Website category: university
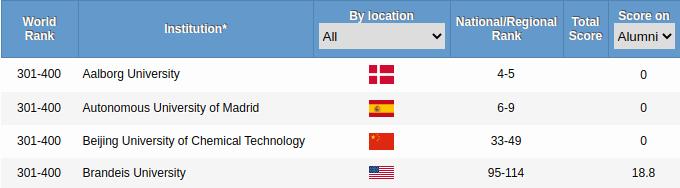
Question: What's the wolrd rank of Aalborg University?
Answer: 301-400

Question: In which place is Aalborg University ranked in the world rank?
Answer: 301-400

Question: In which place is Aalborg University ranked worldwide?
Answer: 301-400

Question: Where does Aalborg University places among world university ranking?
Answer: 301-400

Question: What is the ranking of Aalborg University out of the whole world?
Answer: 301-400

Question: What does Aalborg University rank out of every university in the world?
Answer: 301-400

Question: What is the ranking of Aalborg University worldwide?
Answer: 301-400

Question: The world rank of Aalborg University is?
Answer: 301-400

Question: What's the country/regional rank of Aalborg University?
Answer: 4-5

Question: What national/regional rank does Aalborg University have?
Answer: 4-5

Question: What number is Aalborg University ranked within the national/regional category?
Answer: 4-5

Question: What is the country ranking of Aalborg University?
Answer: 4-5

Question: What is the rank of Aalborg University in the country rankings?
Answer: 4-5

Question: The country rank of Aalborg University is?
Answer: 4-5

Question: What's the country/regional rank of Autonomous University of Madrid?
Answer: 6-9

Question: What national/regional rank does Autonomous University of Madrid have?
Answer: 6-9

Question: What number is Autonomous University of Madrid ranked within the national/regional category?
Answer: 6-9

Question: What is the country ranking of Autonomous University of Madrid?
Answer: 6-9

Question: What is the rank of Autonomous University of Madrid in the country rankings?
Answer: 6-9

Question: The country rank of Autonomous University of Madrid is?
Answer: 6-9

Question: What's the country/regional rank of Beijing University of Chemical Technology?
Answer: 33-49

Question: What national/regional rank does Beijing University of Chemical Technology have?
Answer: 33-49

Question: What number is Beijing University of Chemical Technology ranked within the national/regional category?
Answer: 33-49

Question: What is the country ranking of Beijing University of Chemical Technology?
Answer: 33-49

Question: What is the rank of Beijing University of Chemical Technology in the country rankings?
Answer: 33-49

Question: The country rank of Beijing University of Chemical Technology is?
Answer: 33-49

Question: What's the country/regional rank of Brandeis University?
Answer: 95-114

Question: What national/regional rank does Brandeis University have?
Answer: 95-114

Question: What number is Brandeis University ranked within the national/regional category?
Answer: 95-114

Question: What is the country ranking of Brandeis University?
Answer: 95-114

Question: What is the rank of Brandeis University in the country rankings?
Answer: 95-114

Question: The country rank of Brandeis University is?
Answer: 95-114

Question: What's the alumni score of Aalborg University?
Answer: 0

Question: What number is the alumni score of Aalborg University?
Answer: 0

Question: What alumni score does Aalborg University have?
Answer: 0

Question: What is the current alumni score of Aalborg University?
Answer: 0

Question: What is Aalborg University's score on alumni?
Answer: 0

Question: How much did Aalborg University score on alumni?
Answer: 0

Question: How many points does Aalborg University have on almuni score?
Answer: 0

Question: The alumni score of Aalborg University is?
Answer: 0

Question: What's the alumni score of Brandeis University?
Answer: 18.8

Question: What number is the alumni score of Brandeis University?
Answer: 18.8

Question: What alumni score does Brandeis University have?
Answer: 18.8

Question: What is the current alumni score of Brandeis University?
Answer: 18.8

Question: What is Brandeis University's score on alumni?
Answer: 18.8

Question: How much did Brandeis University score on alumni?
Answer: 18.8

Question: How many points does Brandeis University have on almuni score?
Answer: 18.8

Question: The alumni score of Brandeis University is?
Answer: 18.8

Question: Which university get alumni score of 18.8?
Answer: Brandeis University

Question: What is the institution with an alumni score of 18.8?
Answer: Brandeis University

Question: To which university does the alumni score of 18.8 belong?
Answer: Brandeis University

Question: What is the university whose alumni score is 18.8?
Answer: Brandeis University

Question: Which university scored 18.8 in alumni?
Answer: Brandeis University